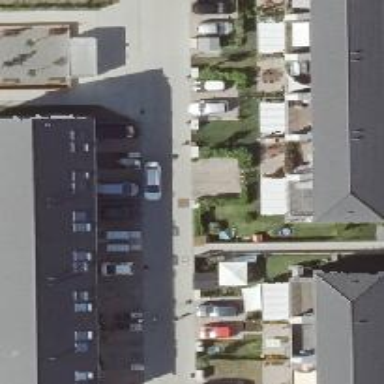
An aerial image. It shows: Footway.